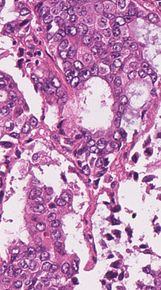
Tumor epithelial tissue: yes
Tumor-associated stroma tissue: no
Normal tissue: no